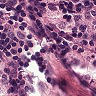
Metastatic tissue present: no